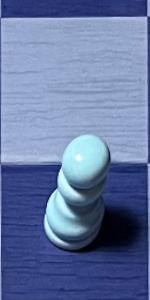
Label: Pawn_White